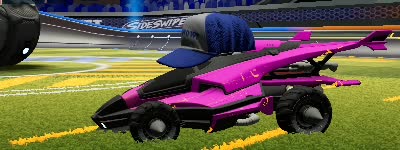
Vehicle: aftershock